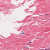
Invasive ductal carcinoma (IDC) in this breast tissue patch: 0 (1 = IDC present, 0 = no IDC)